Field crop: maize
Growth stage: 2
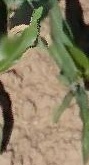
Species: maize